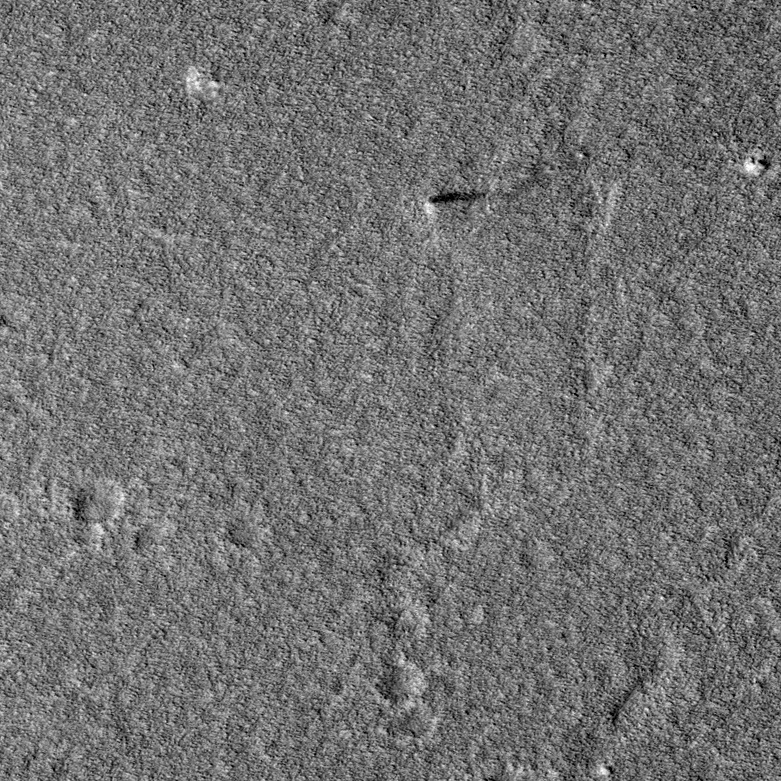
Label: dustdevil